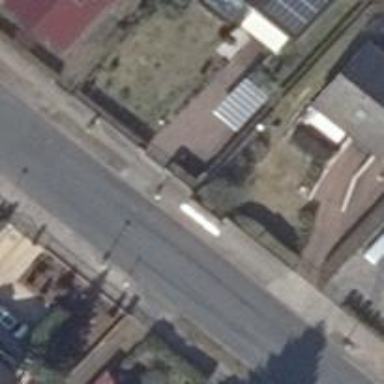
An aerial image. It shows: Public transport stop position.